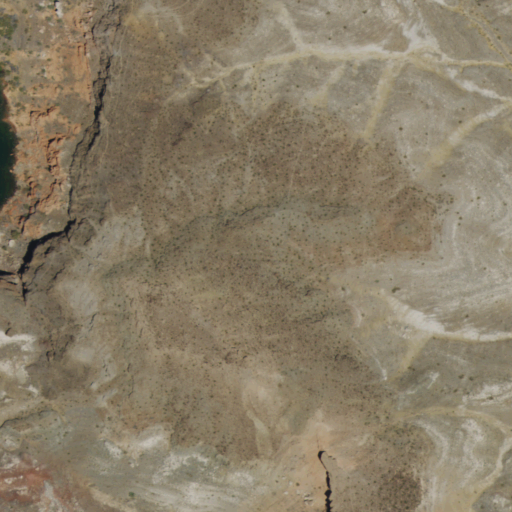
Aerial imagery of cape in Nevada named Callville Point containing shrub, grassland, barren land, open water, and woody wetlands